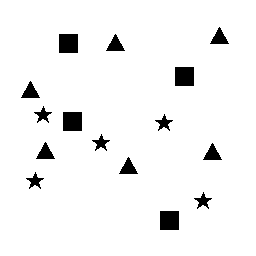
Squares: 4
Triangles: 6
Stars: 5
Total shapes: 15